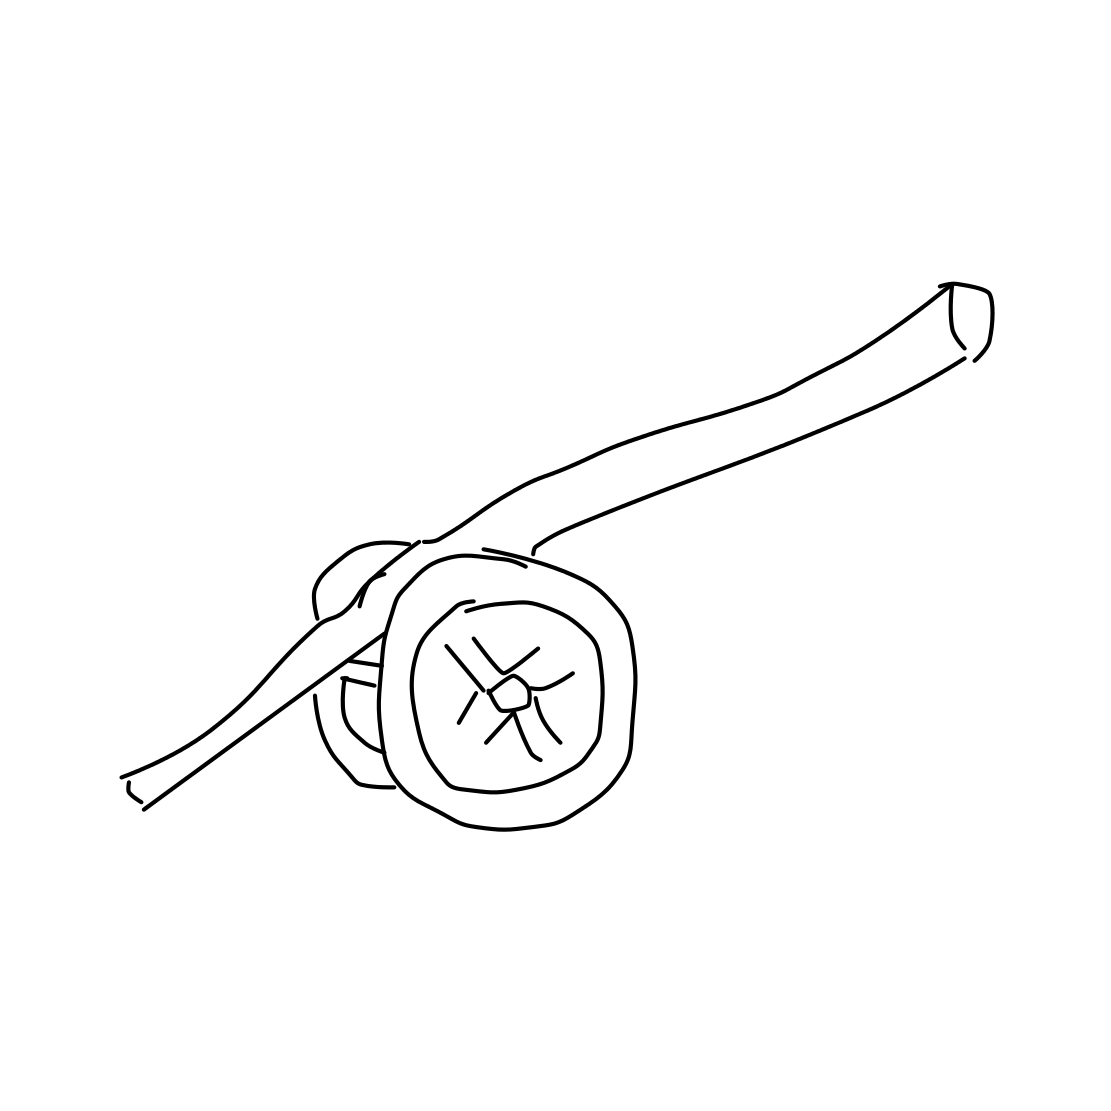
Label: cannon